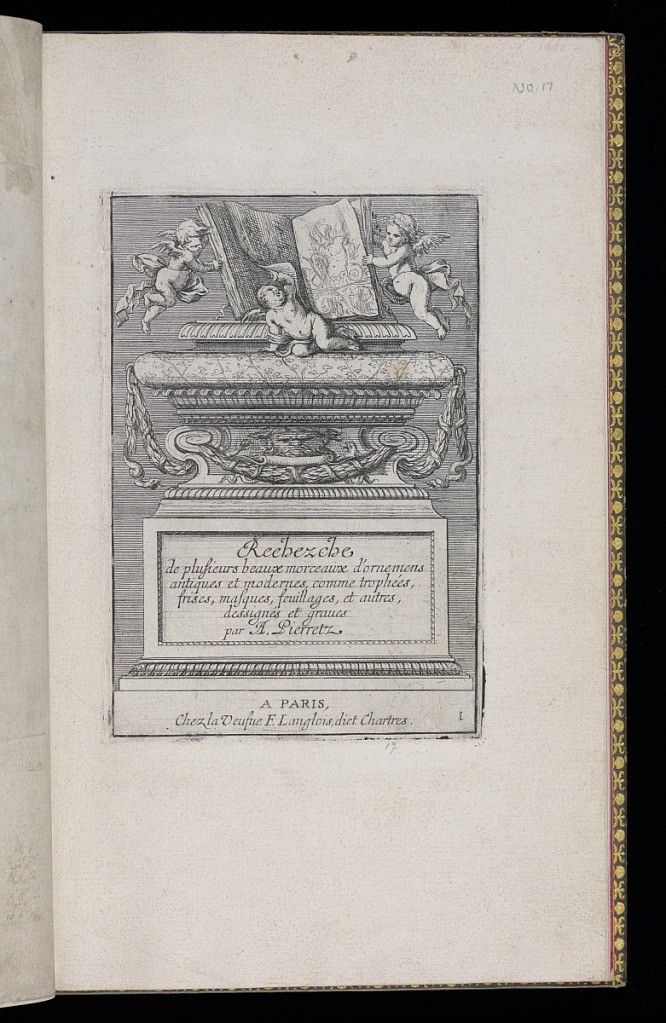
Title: Title Page
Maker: D. Antoine Pierretz, French, active 1647
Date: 1648
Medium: Etching and engraving on paper
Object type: Print
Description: Title page for a series ornament prints for trophies and helmets. The title is lettered on the base or plinth of a sculpted monument featuring flying putti opening a book of designs illustrating trophies. The monument features sculpted moldings, festoons of leaves, and a mask (mascaron). The plate is numbered.